Question: Same as the title, Kindly advice how to configure JBoss to display chinese character.
The unreadable character is making trouble for me when i saw the unreadable words and have no idea what is going on with the error occurred. Kindly advice.

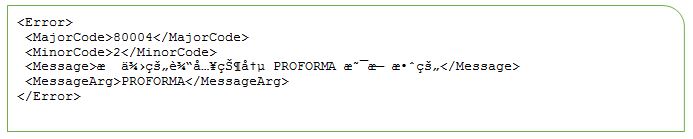
Answer: Try the following:
Edit JBOSS_HOME//server/(default)/deploy/jboss-web.deployer/server.xml and edit the following line (I guess UTF-8 should be Ok, but I think you'll have to try with other values as well):
'''
<Connector port="8080" URIEncoding="UTF-8">
'''
Edit eithr JBOSS_HOME/bin/run.bat or JBOSS_HOME/bin/run.sh depending on the OS you're using. Set the -Dfile.encoding option accordingly (again, try first UTF-8):
'''
JAVA_OPTS=JAVA_OPTS -Dfile.encoding=utf-8
'''